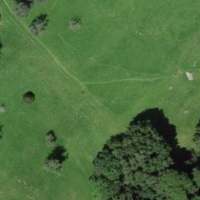
EUNIS habitat code: 24
Species observed at this site:
Gryllus campestris